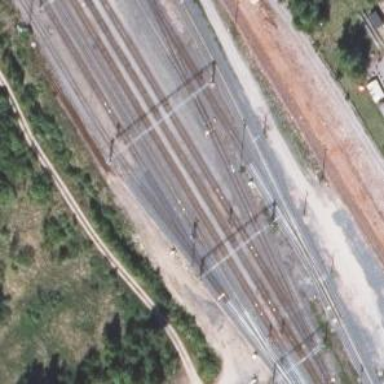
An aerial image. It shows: Railway track with electrified contact lines. This is siding track.